Question: I have an existing Pivot header template I am using, but it is not giving me the effect I need. I need the currently selected PivotItem to have a blue foreground and white background, while all other pivot items have a standard disabled foreground and background look. Currently below I have what I believe is everything except the blue foreground on the selected PivotItem, but I cannot figure out how to apply a foreground correctly to only the selected item?

'''
<Style x:Key="PivotHeaderItemStyle1" TargetType="Primitives:PivotHeaderItem">
<Setter Property="Background" Value="Transparent"/>
<Setter Property="Padding" Value="21,0,1,0"/>
<Setter Property="Margin" Value="0"/>
<Setter Property="Template">
<Setter.Value>
<ControlTemplate TargetType="Primitives:PivotHeaderItem">
<Grid>
<VisualStateManager.VisualStateGroups>
<VisualStateGroup x:Name="SelectionStates">
<VisualState x:Name="Unselected">
<Storyboard>
<ColorAnimation Duration="0" Storyboard.TargetName="myback" Storyboard.TargetProperty="(Border.Background).(SolidColorBrush.Color)" To="{StaticResource PhoneDisabledColor}"/>
</Storyboard>
</VisualState>
<VisualState x:Name="Selected">
<Storyboard>
<ColorAnimation Duration="0" Storyboard.TargetName="myback" Storyboard.TargetProperty="(Border.Background).(SolidColorBrush.Color)" To="{StaticResource PhoneBackgroundColor}"/>
</Storyboard>
</VisualState>
</VisualStateGroup>
</VisualStateManager.VisualStateGroups>
<Border x:Name="myback" Background="{TemplateBinding Background}">
<ContentControl x:Name="contentPresenter" ContentTemplate="{TemplateBinding ContentTemplate}" Content="{TemplateBinding Content}" HorizontalAlignment="{TemplateBinding HorizontalContentAlignment}" Margin="{TemplateBinding Padding}" Opacity="{StaticResource PhonePivotUnselectedItemOpacity}"/>
</Border>
</Grid>
</ControlTemplate>
</Setter.Value>
</Setter>
</Style>
<Style x:Key="PivotStyle1" TargetType="phone:Pivot">
<Setter Property="Margin" Value="0"/>
<Setter Property="Padding" Value="0"/>
<Setter Property="Foreground" Value="{StaticResource PhoneForegroundBrush}"/>
<Setter Property="Background" Value="Transparent"/>
<Setter Property="ItemsPanel">
<Setter.Value>
<ItemsPanelTemplate>
<Grid/>
</ItemsPanelTemplate>
</Setter.Value>
</Setter>
<Setter Property="Template">
<Setter.Value>
<ControlTemplate TargetType="phone:Pivot">
<Grid HorizontalAlignment="{TemplateBinding HorizontalAlignment}" VerticalAlignment="{TemplateBinding VerticalAlignment}">
<Grid.RowDefinitions>
<RowDefinition Height="Auto"/>
<RowDefinition Height="Auto"/>
<RowDefinition Height="*"/>
</Grid.RowDefinitions>
<Grid Background="{TemplateBinding Background}" Grid.RowSpan="3"/>
<ContentControl x:Name="TitleElement" ContentTemplate="{TemplateBinding TitleTemplate}" Content="{TemplateBinding Title}" HorizontalAlignment="Left" Margin="24,0,0,-7" Style="{StaticResource PivotTitleStyle}"/>
<Primitives:PivotHeadersControl x:Name="HeadersListElement" Grid.Row="1" ItemContainerStyle="{StaticResource PivotHeaderItemStyle1}" FontSize="70"/>
<ItemsPresenter x:Name="PivotItemPresenter" Margin="{TemplateBinding Padding}" Grid.Row="2"/>
</Grid>
</ControlTemplate>
</Setter.Value>
</Setter>
</Style>
'''
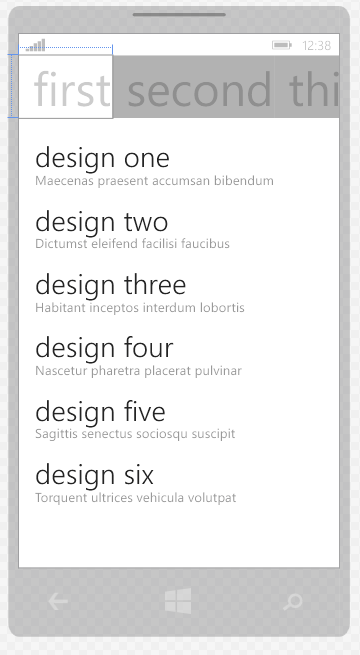
Answer: Change the '<ContentPresenter>' to a '<TextBlock>'
Like so
'''
<Style x:Key="PivotHeaderItemStyle1" TargetType="Primitives:PivotHeaderItem">
<Setter Property="Background" Value="Transparent"/>
<Setter Property="Padding" Value="10,0,10,0"/>
<Setter Property="Margin" Value="0"/>
<Setter Property="Template">
<Setter.Value>
<ControlTemplate TargetType="Primitives:PivotHeaderItem">
<Grid>
<VisualStateManager.VisualStateGroups>
<VisualStateGroup x:Name="SelectionStates">
<VisualState x:Name="Unselected">
<Storyboard>
<ColorAnimation Duration="0" Storyboard.TargetName="border_highlight" Storyboard.TargetProperty="(Border.Background).(SolidColorBrush.Color)" To="Transparent"/>
<ColorAnimation Duration="0" Storyboard.TargetName="contentPresenter" Storyboard.TargetProperty="(TextBlock.Foreground).(SolidColorBrush.Color)" To="Green"/>
</Storyboard>
</VisualState>
<VisualState x:Name="Selected">
<Storyboard>
<ColorAnimation Duration="0:0:1" Storyboard.TargetName="border_highlight" Storyboard.TargetProperty="(Border.Background).(SolidColorBrush.Color)" To="PaleGreen"/>
<DoubleAnimation Duration="0" To="1" Storyboard.TargetProperty="(UIElement.Opacity)" Storyboard.TargetName="contentPresenter"/>
<ColorAnimation Duration="0" Storyboard.TargetName="contentPresenter" Storyboard.TargetProperty="(TextBlock.Foreground).(SolidColorBrush.Color)" To="Blue"/>
</Storyboard>
</VisualState>
</VisualStateGroup>
</VisualStateManager.VisualStateGroups>
<Border x:Name="border_highlight" Background="{TemplateBinding Background}" >
<!--<ContentPresenter x:Name="contentPresenter" ContentTemplate="{TemplateBinding ContentTemplate}" Content="{TemplateBinding Content}" HorizontalAlignment="{TemplateBinding HorizontalContentAlignment}" Margin="{TemplateBinding Padding}" Opacity="{StaticResource PhonePivotUnselectedItemOpacity}"/>-->
<TextBlock x:Name="contentPresenter" Foreground="{TemplateBinding Foreground}" Text="{TemplateBinding Content}" HorizontalAlignment="{TemplateBinding HorizontalContentAlignment}" Margin="{TemplateBinding Padding}" Opacity="{StaticResource PhonePivotUnselectedItemOpacity}"></TextBlock>
</Border>
</Grid>
</ControlTemplate>
</Setter.Value>
</Setter>
</Style>
'''
Then you can animate the Foreground. Here's a screenshot of the above code. With Selected Color = Blue and Unselected Color = Green. You will need to add back in your background animation though.
---